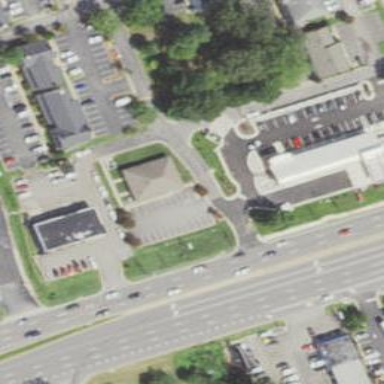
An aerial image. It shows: Retail area.